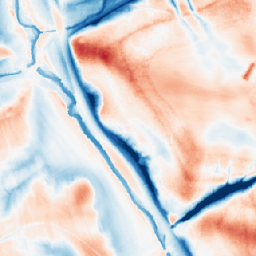
Category: edge_preserving
Decomposition family: guided
Decomposition parameters: radius: 16
eps: 0.01
Upsampling method: area
Upsampling parameters: scale: 4
Upsampling scale: 4